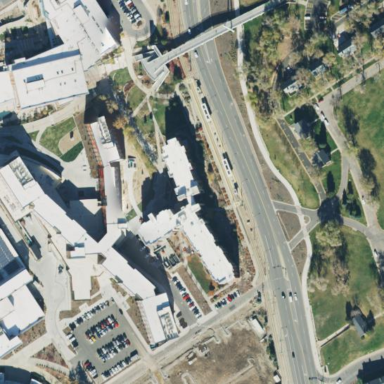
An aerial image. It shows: View of university building.